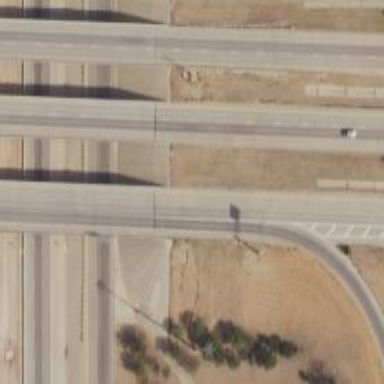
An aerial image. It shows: Secondary road with asphalt surface and frontage road.